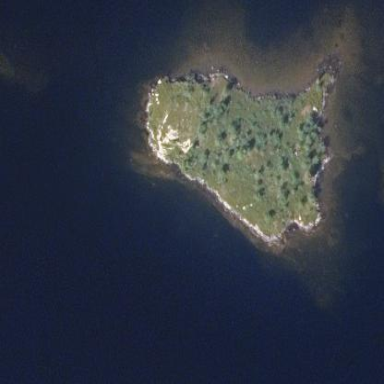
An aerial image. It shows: Islet.